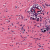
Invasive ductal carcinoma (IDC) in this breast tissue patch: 0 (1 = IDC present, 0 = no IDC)